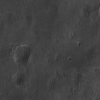
Atmospheric dust classification: not_dusty